Field crop: maize
Growth stage: 2
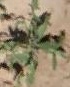
Species: atriplex